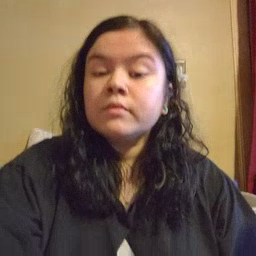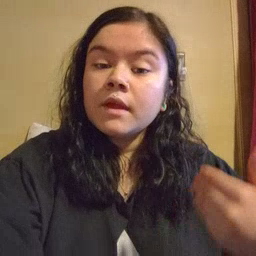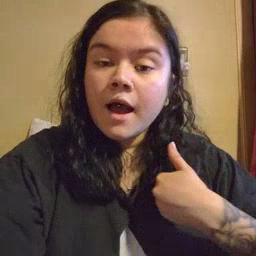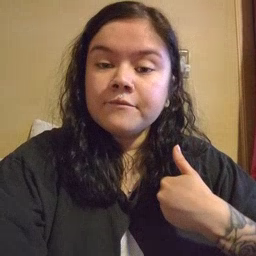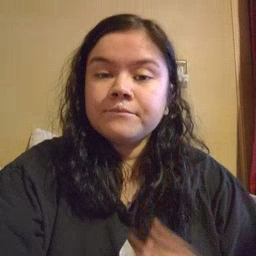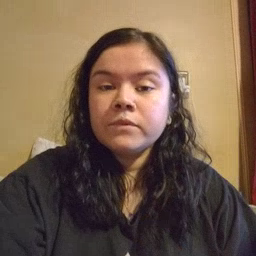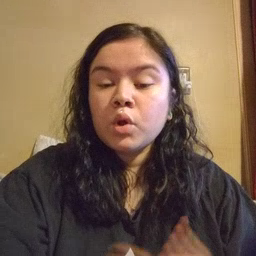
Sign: have